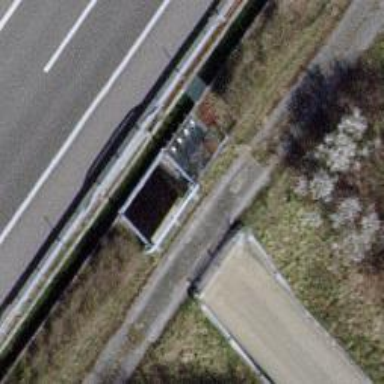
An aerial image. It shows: Track road on bridge.